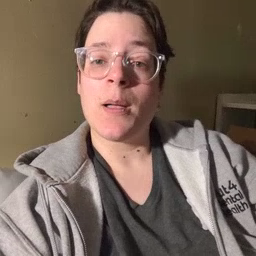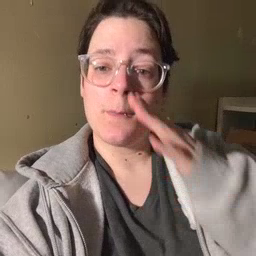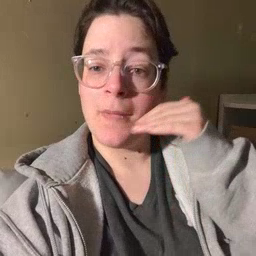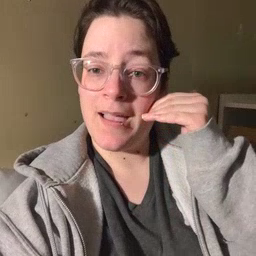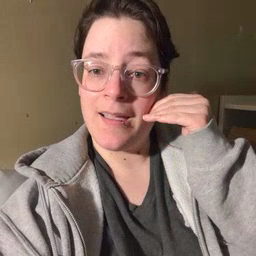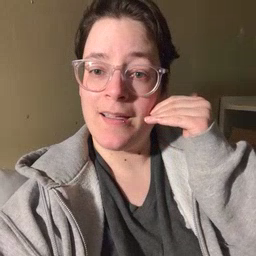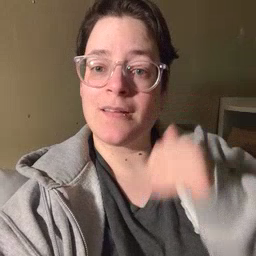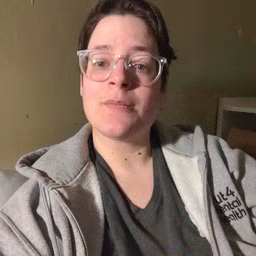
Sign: smile